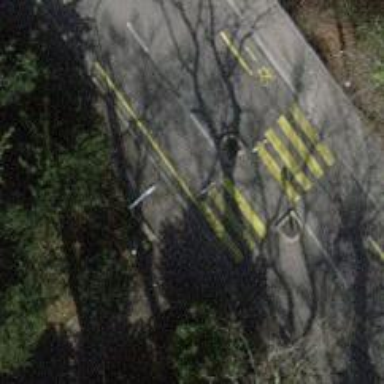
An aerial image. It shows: Marked road crossing with pedestrian island.